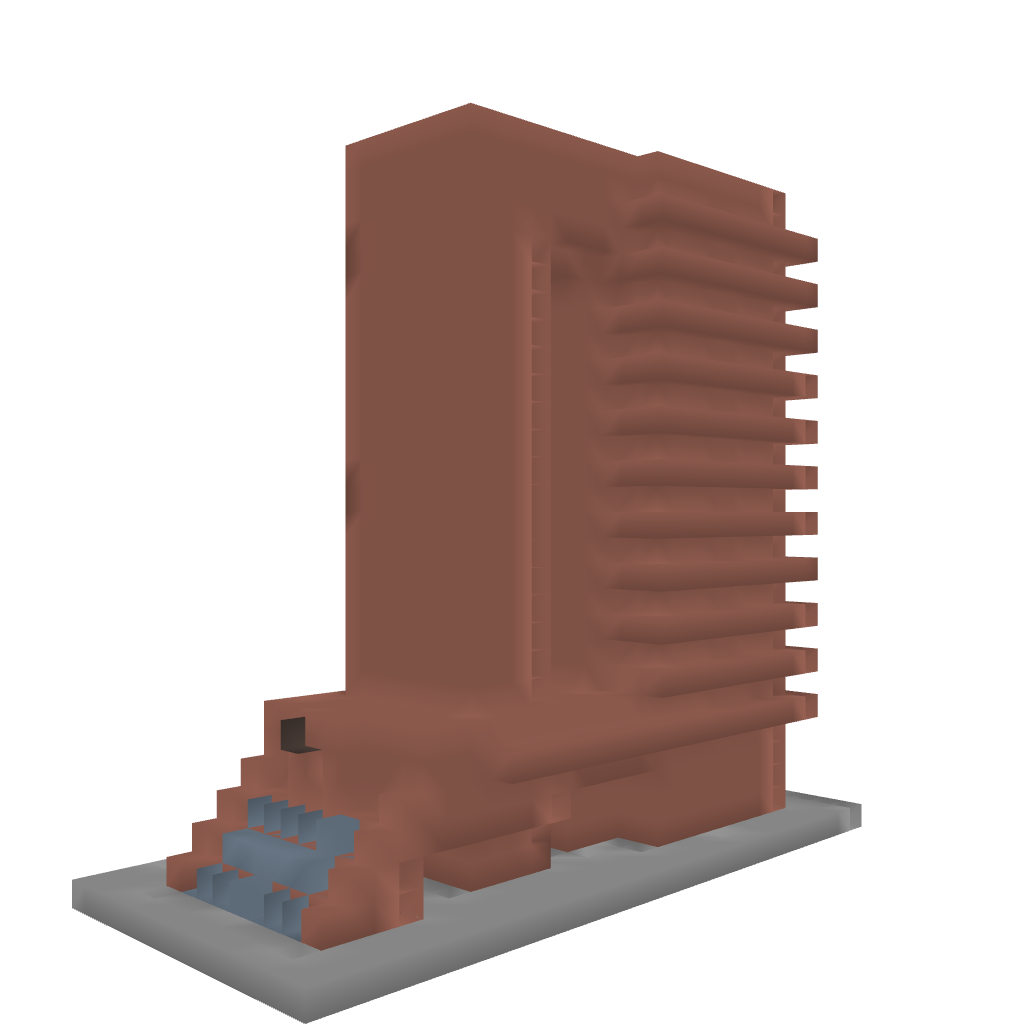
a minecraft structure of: Mr. GnarKill